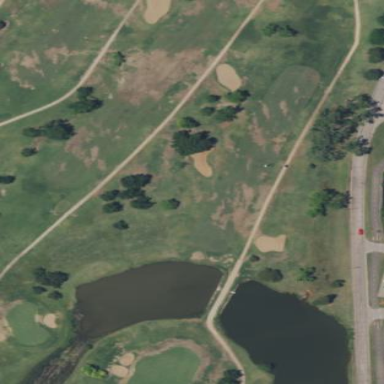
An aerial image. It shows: Golf fairway surrounded by grass.